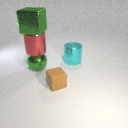
large green metal sphere behind small brown rubber cube